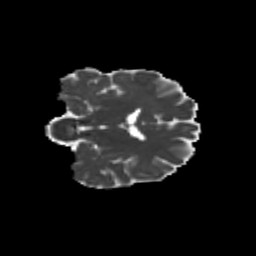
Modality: MD
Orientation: coronal
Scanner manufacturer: siemens
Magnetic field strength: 3 T
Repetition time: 9.2 s
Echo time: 0.084 s